Question: I've a google charts loading data from json but it is duplicatin the rows and i don't know why. (see image)
My code is hosted here: <URL>
I really can't figure why :(

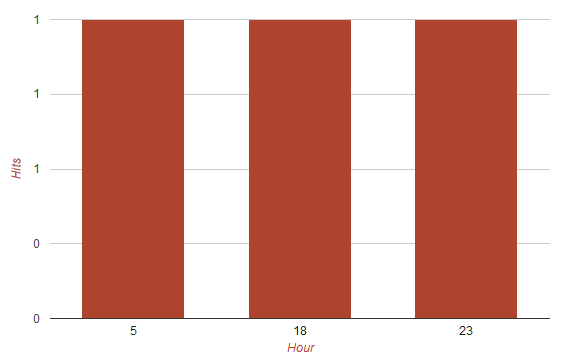
Answer: Your problem is that when you're actually setting the format parameter to "#", the labels are being rounded to the nearest number, so bringing duplicates.
Maybe you should change the format. I did look around for a way to configure how many labels are shown but didn't find it.
I did find <URL>, which kinda dwells into your problem... but it is still not an elegant solution.